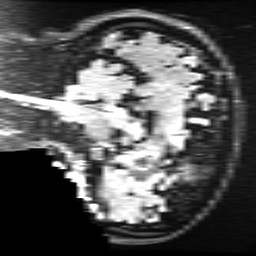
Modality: FLAIR
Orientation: sagittal
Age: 25
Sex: female
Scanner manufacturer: ge
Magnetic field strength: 3 T
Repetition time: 11 s
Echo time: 0.1497 s